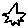
Label: star